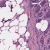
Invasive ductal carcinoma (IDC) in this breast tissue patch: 1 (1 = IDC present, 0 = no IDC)